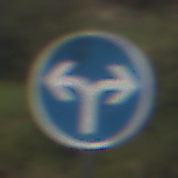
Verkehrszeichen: VorgeschriebeneFahrtrichtungRechtsOderLinks
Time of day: Midday
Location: Outdoor (Nature)
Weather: PartlyCloudy
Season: NotSpecified
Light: Natural